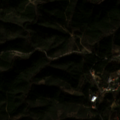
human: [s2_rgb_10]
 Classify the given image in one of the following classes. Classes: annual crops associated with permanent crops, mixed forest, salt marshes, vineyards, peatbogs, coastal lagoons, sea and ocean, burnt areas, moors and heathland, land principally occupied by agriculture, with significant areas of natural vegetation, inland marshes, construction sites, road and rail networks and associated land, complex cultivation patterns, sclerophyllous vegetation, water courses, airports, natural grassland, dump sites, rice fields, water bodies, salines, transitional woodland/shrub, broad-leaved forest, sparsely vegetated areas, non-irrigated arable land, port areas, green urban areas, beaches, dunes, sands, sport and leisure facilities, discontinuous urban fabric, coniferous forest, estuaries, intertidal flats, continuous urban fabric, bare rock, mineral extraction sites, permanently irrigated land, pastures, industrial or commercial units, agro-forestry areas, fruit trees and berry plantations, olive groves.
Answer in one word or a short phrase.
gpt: complex cultivation patterns, transitional woodland/shrub